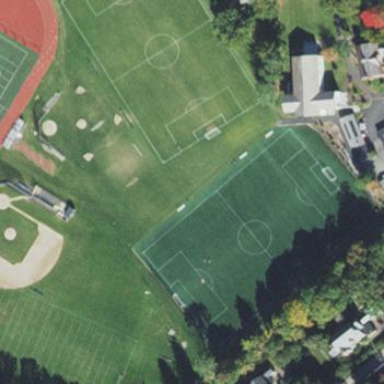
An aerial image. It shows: Soccer pitch for outdoor sports and leisure activities.